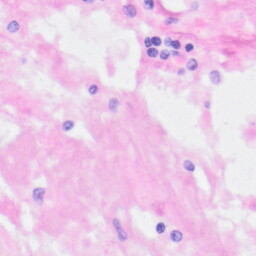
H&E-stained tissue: Kidney